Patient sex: F
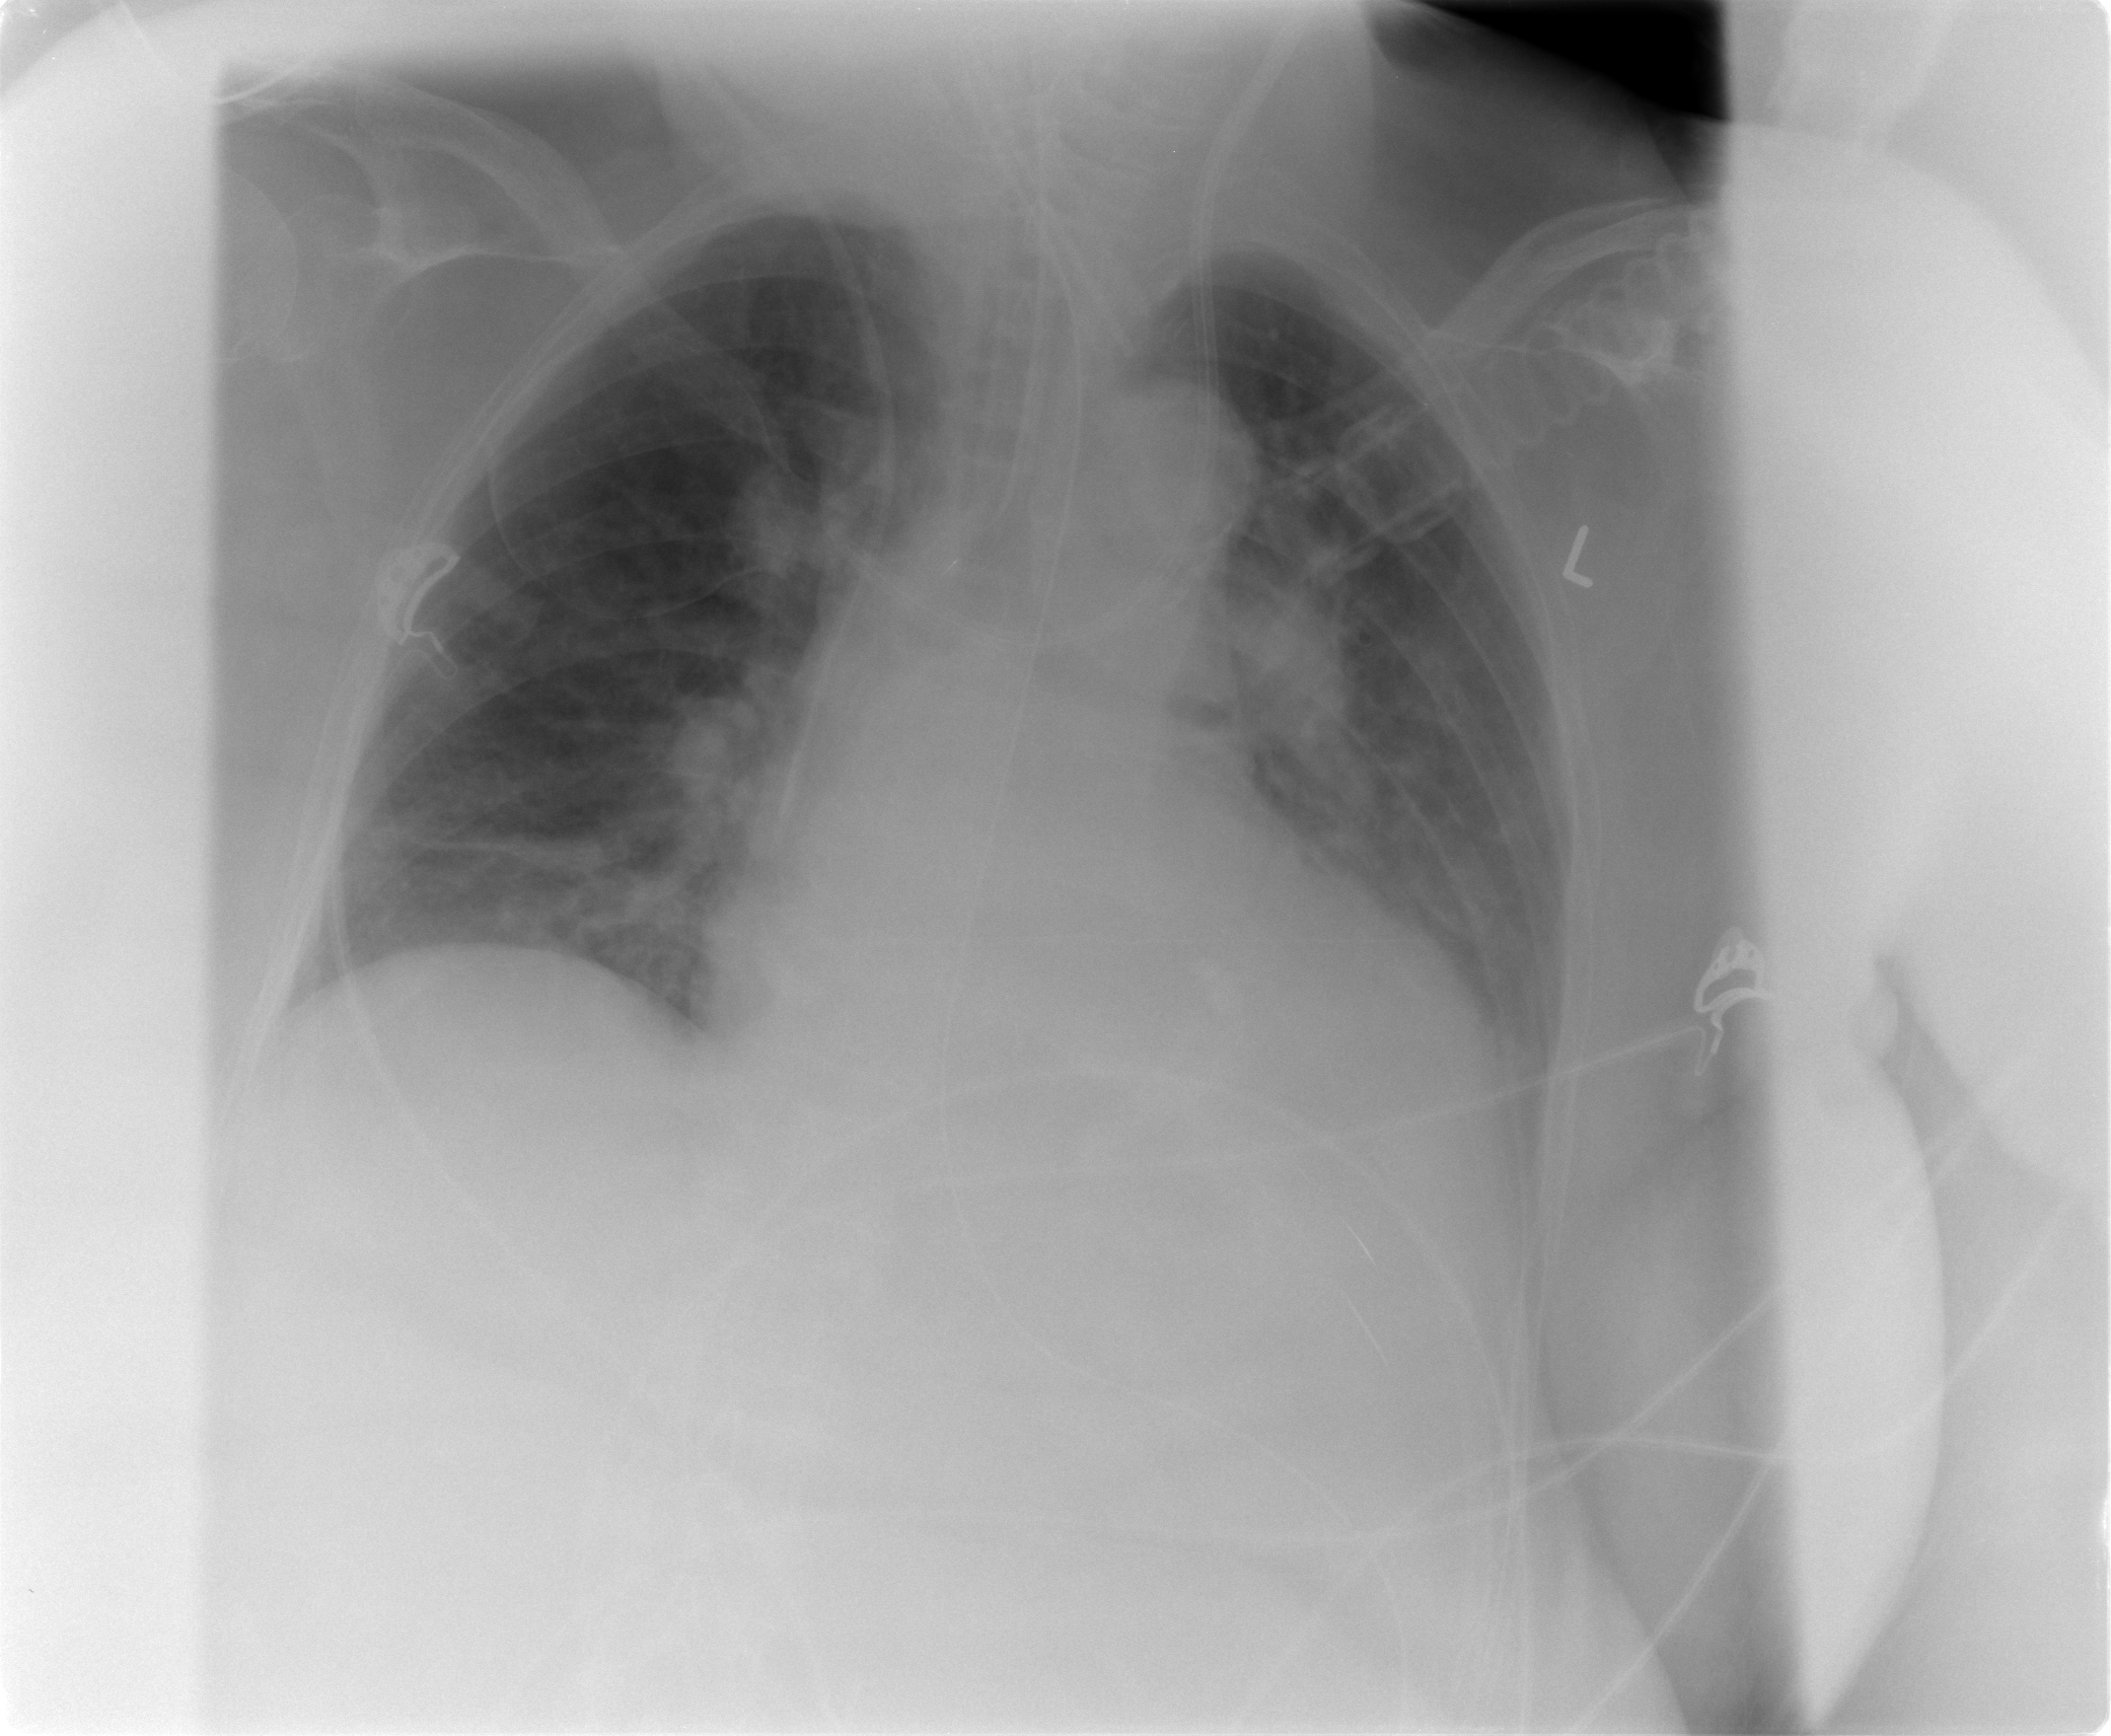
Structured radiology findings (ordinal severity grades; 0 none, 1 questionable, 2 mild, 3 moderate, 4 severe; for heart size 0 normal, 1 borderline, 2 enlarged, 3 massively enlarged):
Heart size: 2
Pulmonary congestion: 2
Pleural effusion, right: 0
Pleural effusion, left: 2
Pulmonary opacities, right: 0
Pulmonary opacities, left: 1
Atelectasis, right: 0
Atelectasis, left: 2